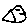
Label: fish